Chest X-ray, PA view. Patient: 69 years old, sex M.
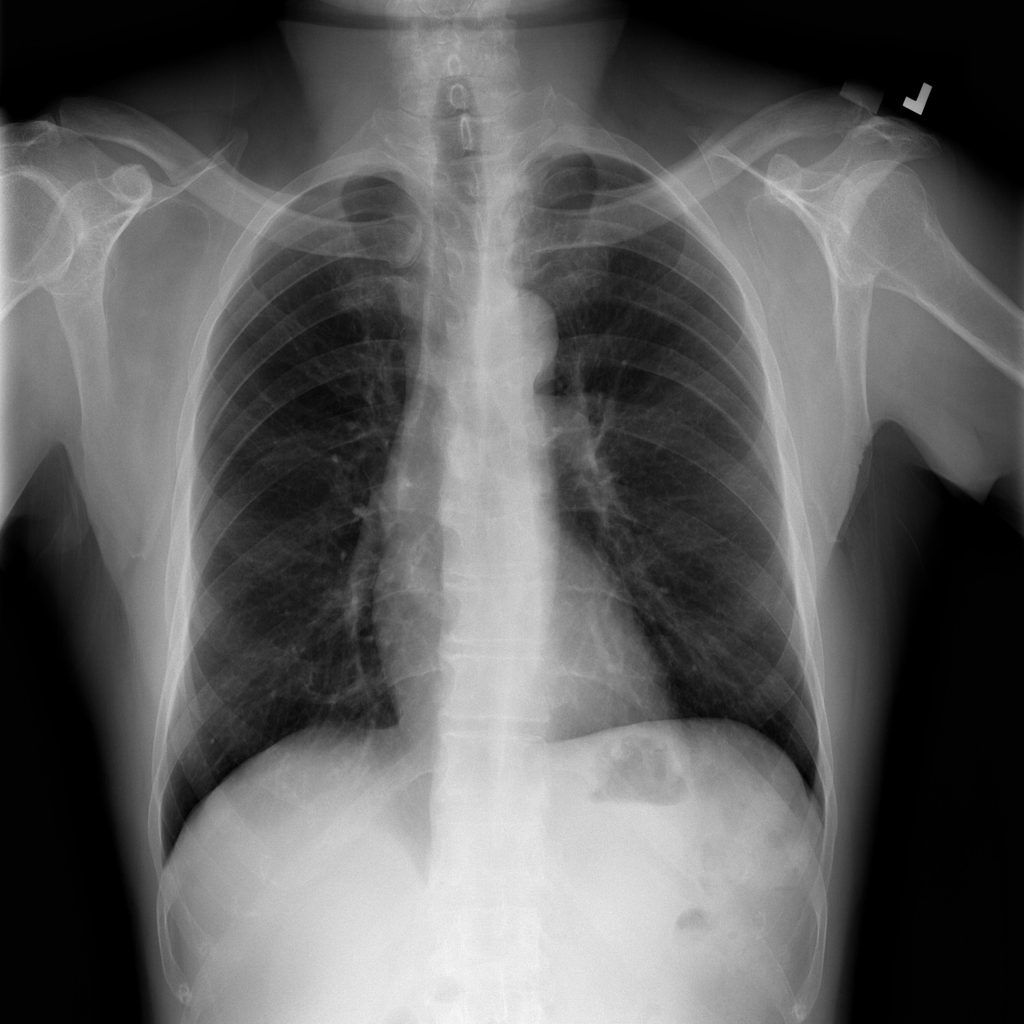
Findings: No Finding